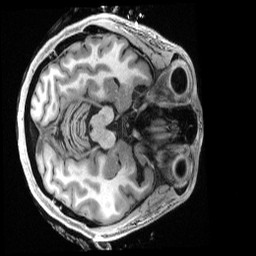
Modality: T1w
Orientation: axial
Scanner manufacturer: siemens
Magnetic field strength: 3 T
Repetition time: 2.5 s
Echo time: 0.00231 s